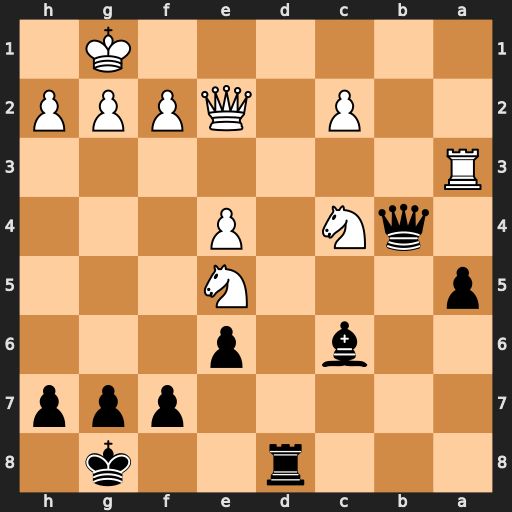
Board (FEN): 3r2k1/5ppp/2b1p3/p3N3/1qN1P3/R7/2P1QPPP/6K1
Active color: b
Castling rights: -
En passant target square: -
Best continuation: Qb1+ Qf1 Rd1 Ne3 Rxf1+